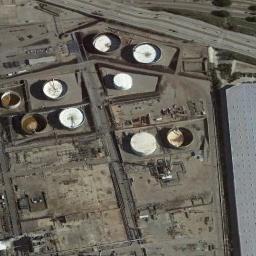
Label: storage_tank